Interaction volume radius: 10 \u00c5
Interaction volume height: 35 \u00c5
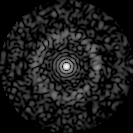
Disorder parameter: 0.8461